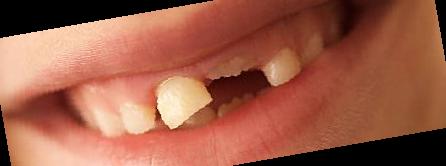
Condition: hypodontia